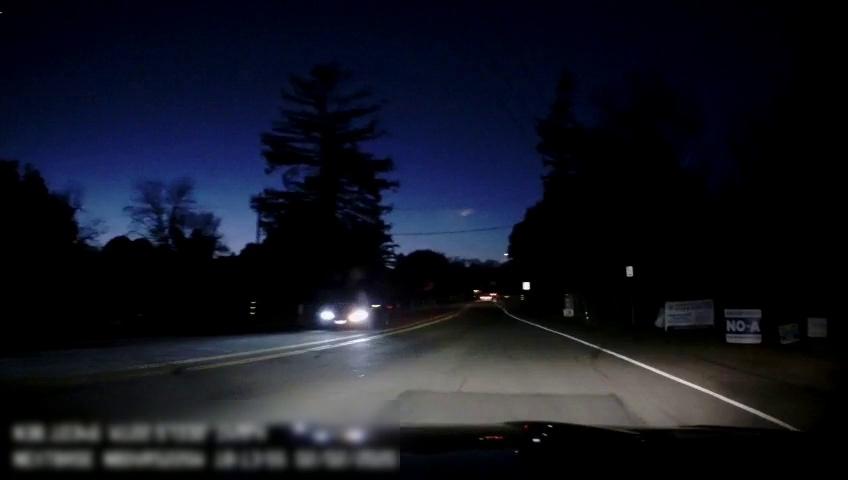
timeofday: Night
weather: Other
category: Drivable Space
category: Vehicles | Car
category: Vehicles | SUV
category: Lanes | Opposite Lane
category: Lanes | Current Lane
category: Lanes | Current Lane
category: Traffic | Signs
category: Traffic | Signs